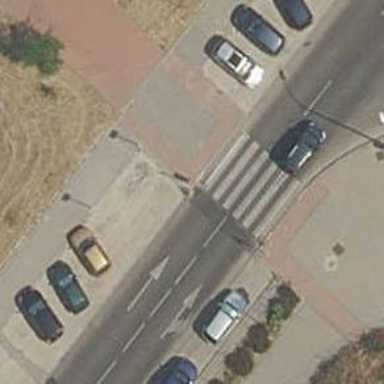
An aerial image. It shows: Uncontrolled crossing on the road.